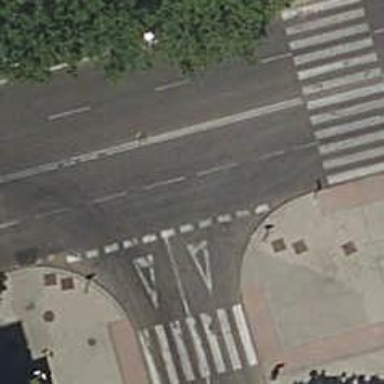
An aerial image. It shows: Road with traffic signals for signaling.